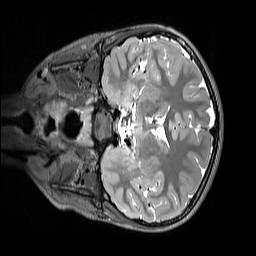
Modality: T2w
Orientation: coronal
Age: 11
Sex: male
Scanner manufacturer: siemens
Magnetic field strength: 3 T
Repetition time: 3.2 s
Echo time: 0.408 s